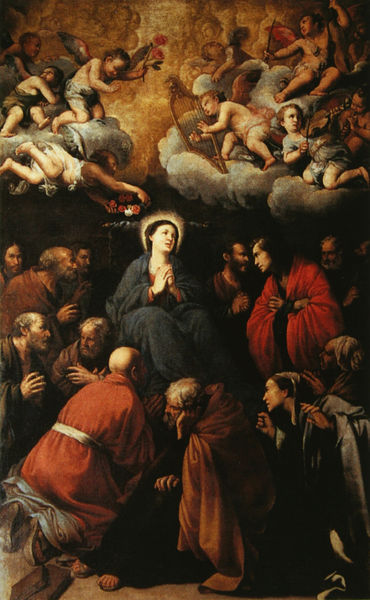
Titel: Der Tod Mariens
Künstler: Carlo Saraceni
Standort: Rom
Institution: S. Maria della Scala
Schlagwörter: blau, dunkel, gemälde, himmel, weiß, wolken, frauen, gelb, menschen, blume, blumen, braun, frau, grau, kleid, kleider, köpfe, mitte, männer, orange, schwarz, blick, gürtel, rosen, rot, wolke, leute, bart, bärte, gesichter, falten, gesten, hände, gold, mantel, gewänder, instrumente, konzert, musik, krone, kinder, engel, putte, putto, füße, italien, gefaltet, glatze, sandalen, knie, religion, knien, mäntel, beten, gebet, kranz, flöte, geige, heiligenschein, nimbus, jesus, christlich, kniend, knieen, krönung, blumenkranz, mönch, kutten, heilige, verehrung, harfe, jünger, lyra, heilig, putten, maria, rosenkranz, anbetung, betend, gloriole, mutter gottes, turban, leier, putti, christentum, greise, ikone, zwölf, aureole, himmelfahrt, marientod, katholisch, apostel, musikanten, heilgenschein, caracci, jungfrau maria, heerscharen, maria himmelfahrt, cecilia, heilienschein, grupüe, himmelsmusik, mutter gotttes, t, himmel#, rosenhimmelfahrt, apostelö, #flügel, #konzert, gäcilia